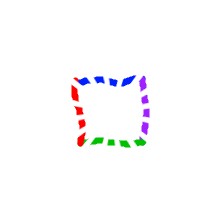
Shape: square